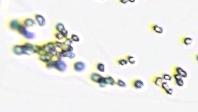
Label: Phaeocystis